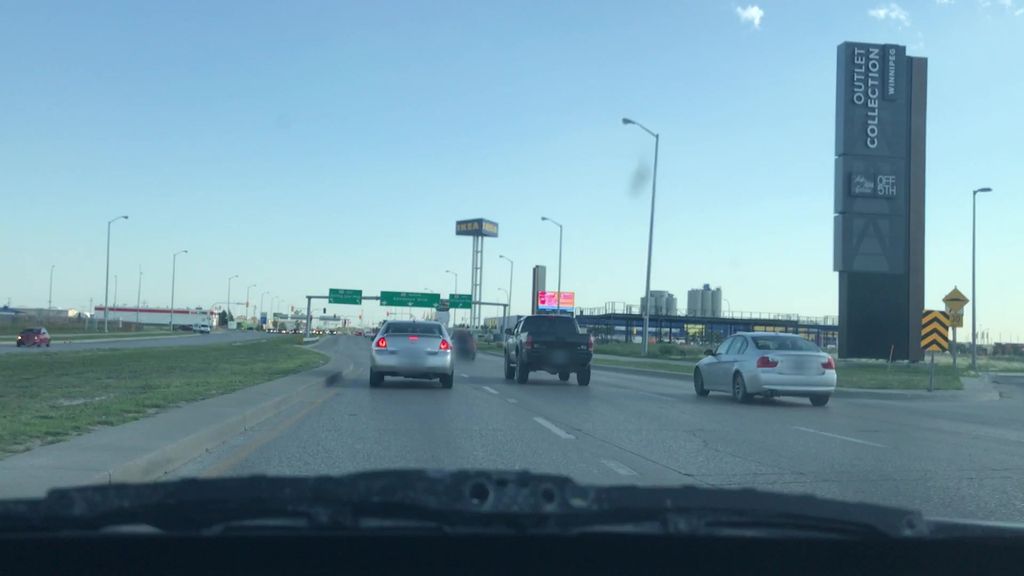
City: winnipeg